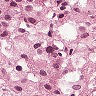
Metastatic tissue present: yes